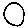
Label: circle